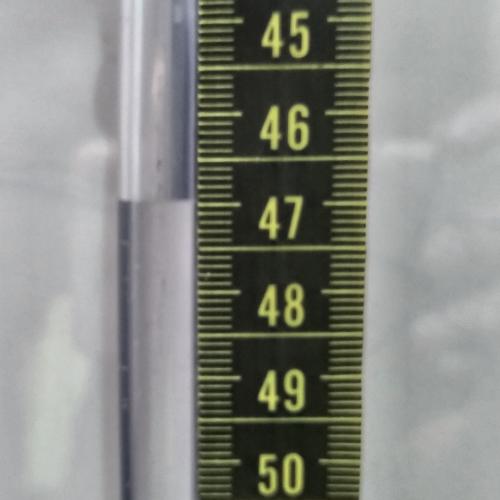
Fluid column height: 46.9 cm